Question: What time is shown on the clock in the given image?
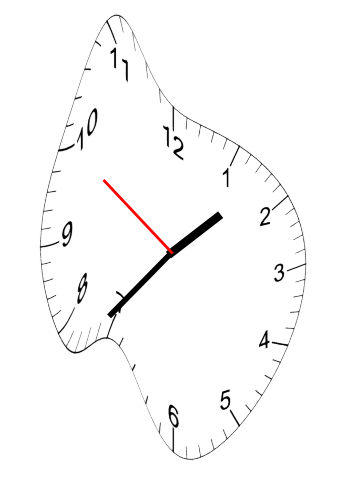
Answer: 01:36:50